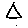
Label: triangle